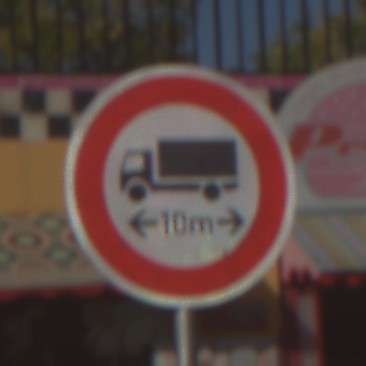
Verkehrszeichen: TatsaechlicheLaenge
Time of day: MorningAfternoon
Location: Outdoor (Special)
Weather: PartlyCloudy
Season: NotSpecified
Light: Natural